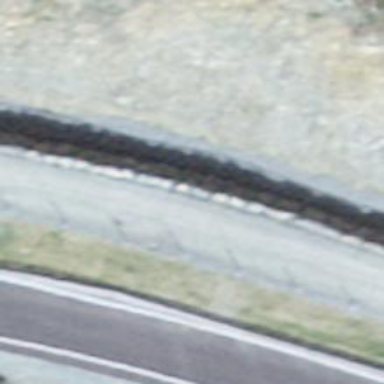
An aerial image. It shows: Gravel track with grade 2 quality.